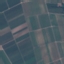
Land use / land cover: PermanentCrop